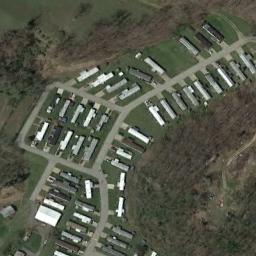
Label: mobile_home_park